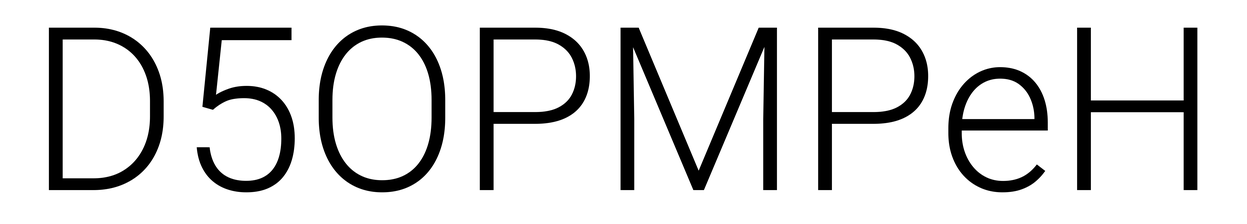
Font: Roboto_Light